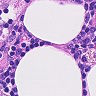
Metastatic tissue present: no